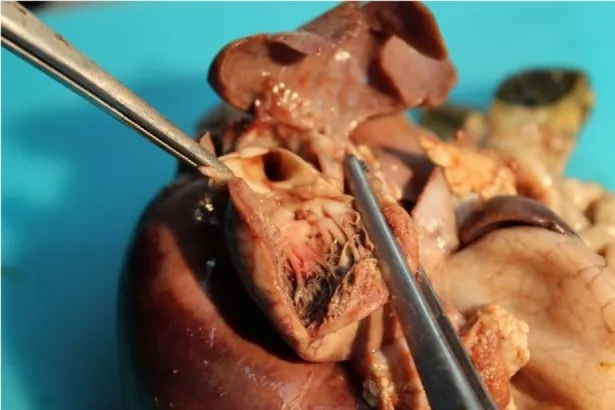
(B) Two punctate interventricular communications.
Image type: medical_photograph (other_medical_photograph)